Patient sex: M
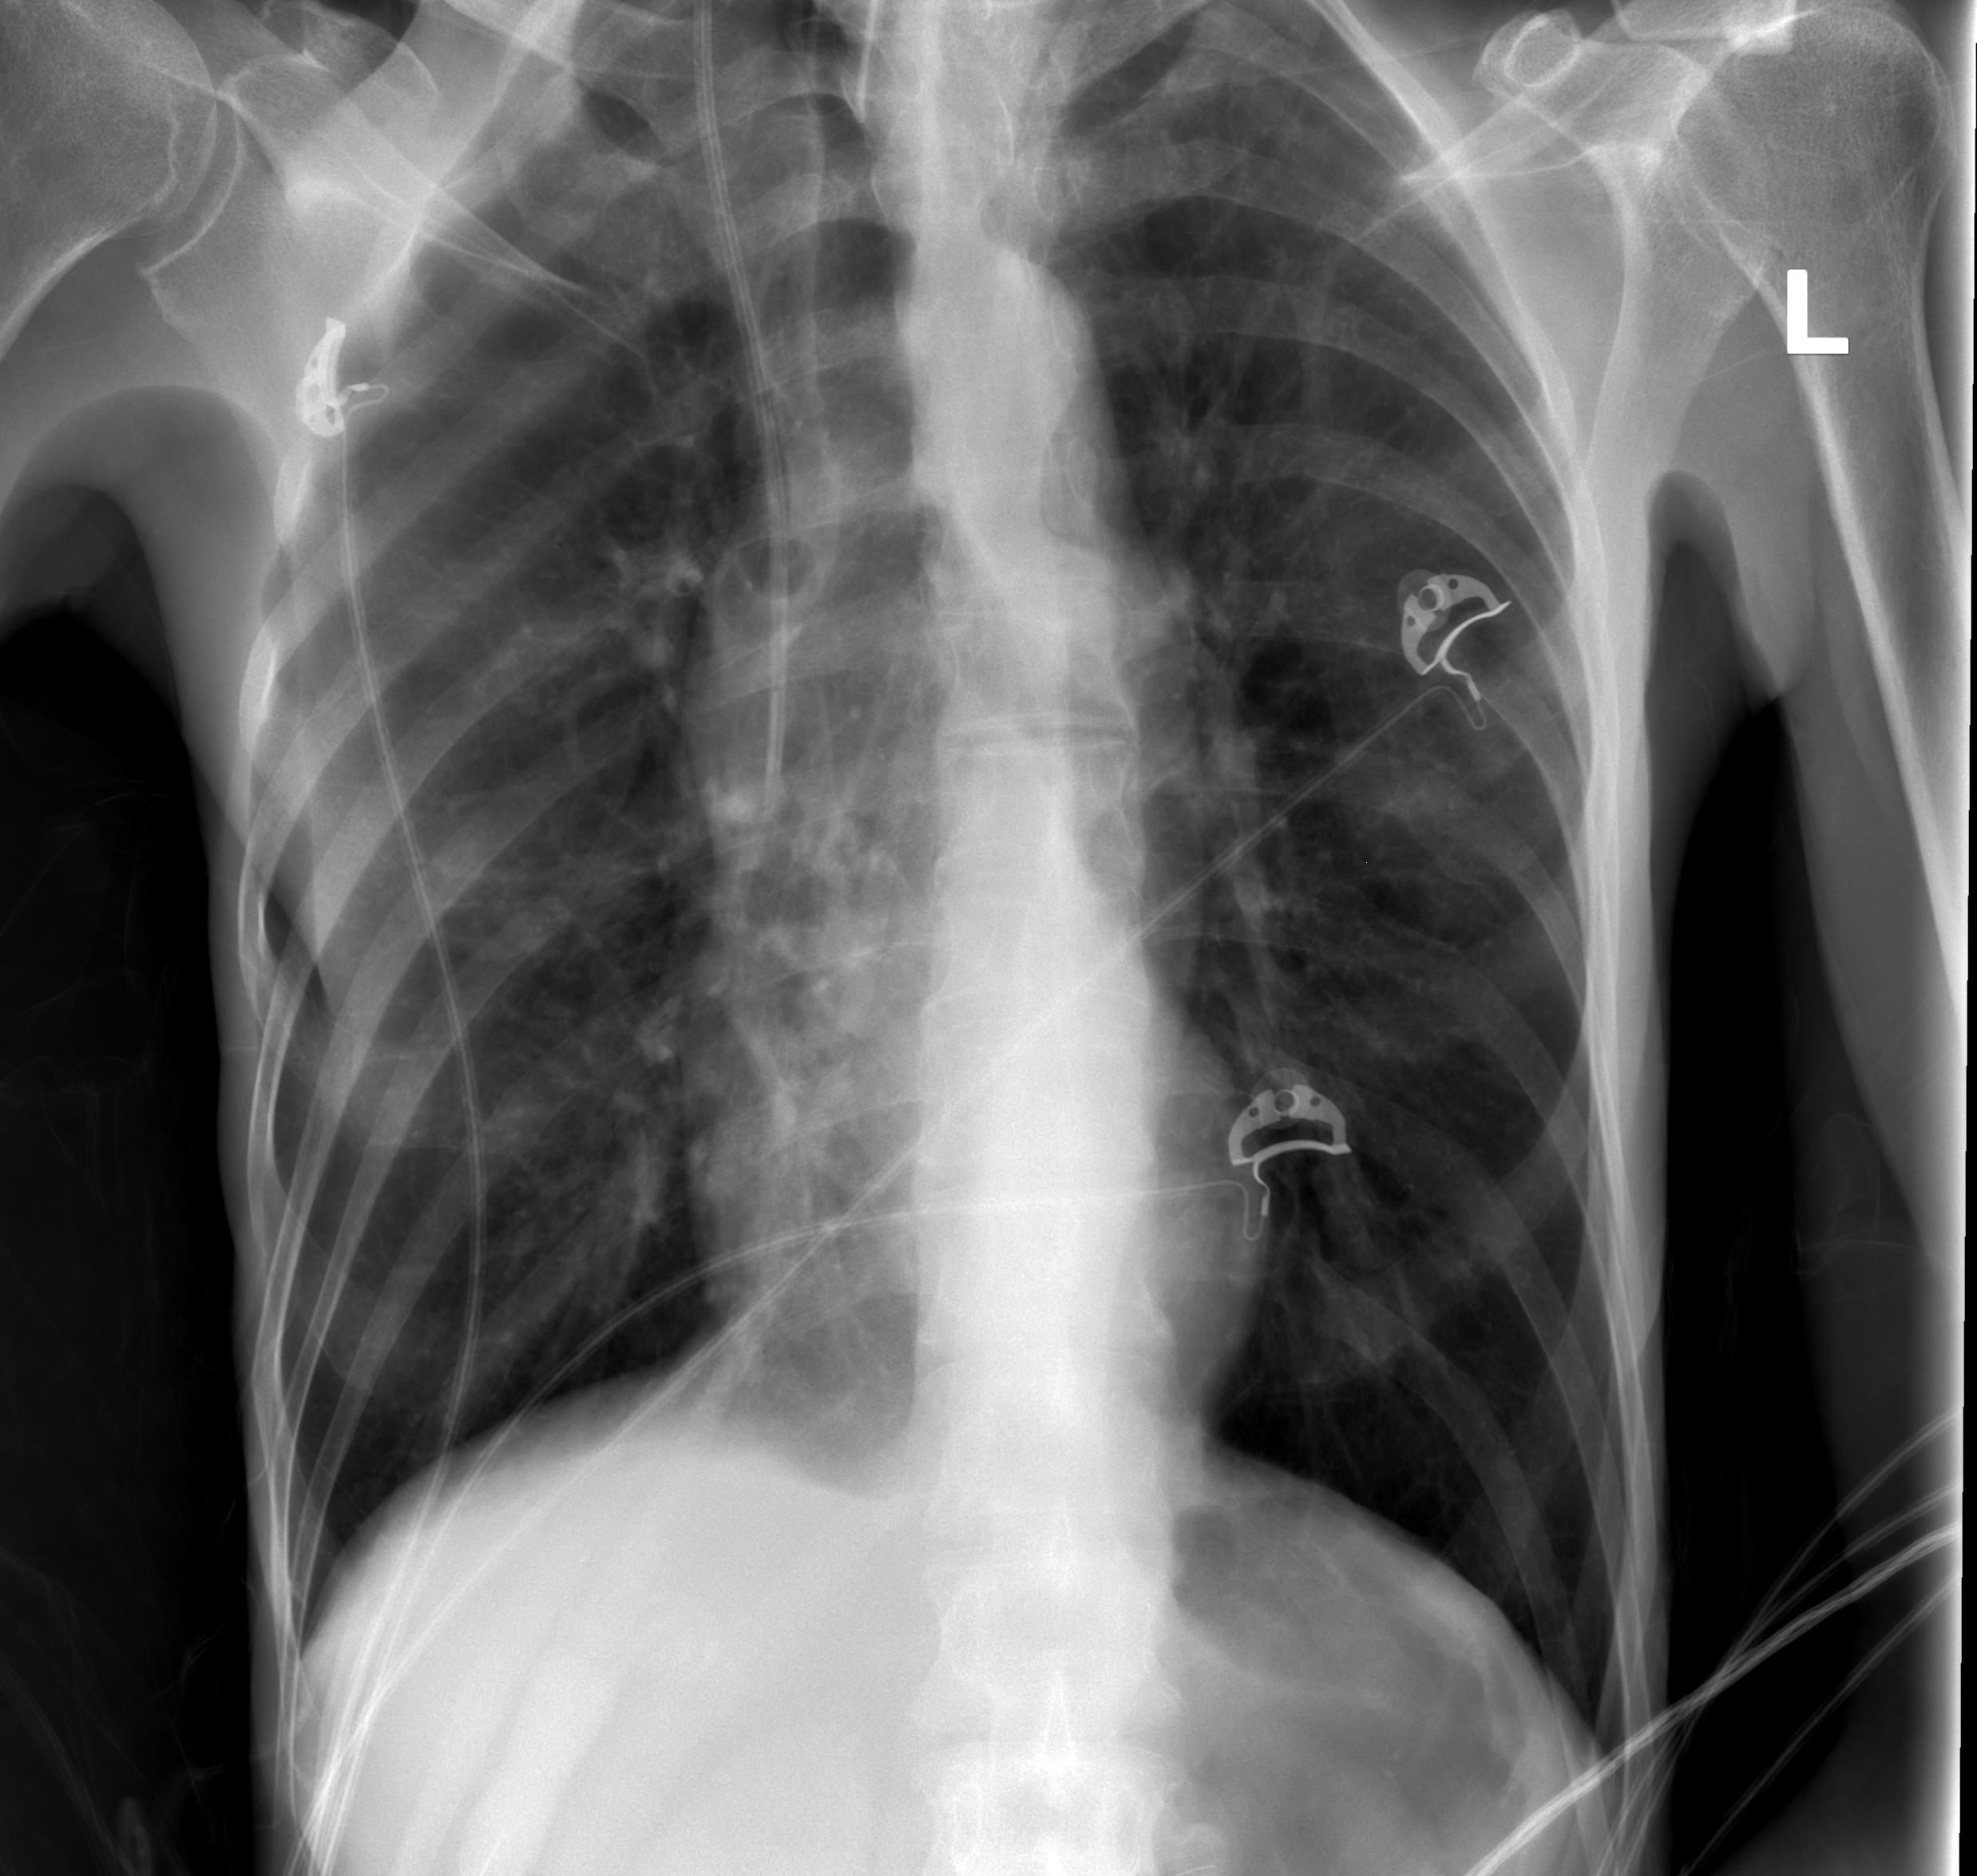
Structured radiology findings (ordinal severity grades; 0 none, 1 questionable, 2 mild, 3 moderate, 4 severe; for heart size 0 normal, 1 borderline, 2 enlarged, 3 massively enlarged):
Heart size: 0
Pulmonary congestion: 0
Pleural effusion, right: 0
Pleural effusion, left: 0
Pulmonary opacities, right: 2
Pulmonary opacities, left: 0
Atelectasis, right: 0
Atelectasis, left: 0